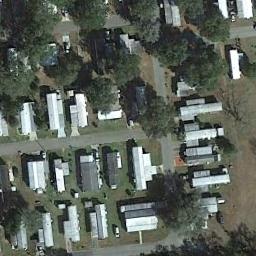
Label: residential